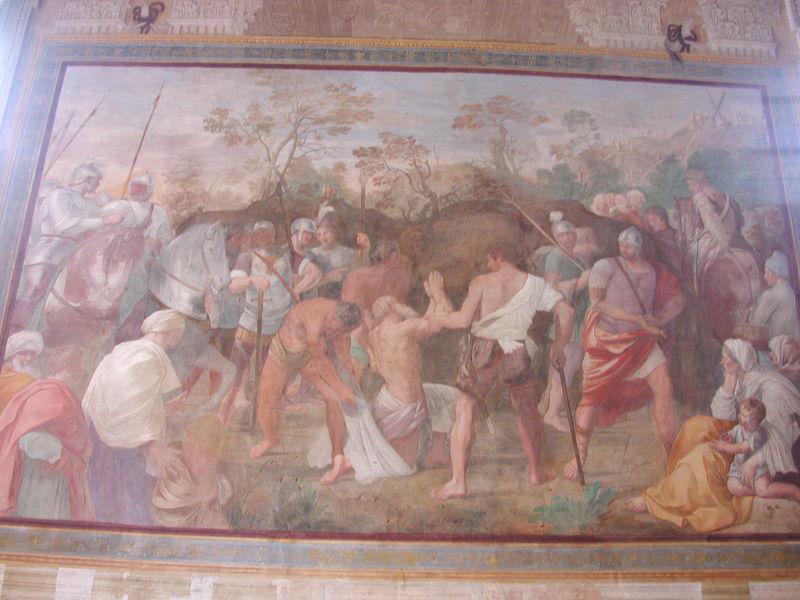
Titel: San Gregorio Magno
Künstler: Domenichino
Standort: Rom, S. Gregorio Magno (EU - I - Latium)
Schlagwörter: baum, berg, gemälde, kampf, bäume, frauen, landschaft, menschen, männer, rot, alt, wand, bibel, geschichte, rahmen, tod, hügel, kirche, tücher, kinder, pferde, stock, engel, zuschauer, angst, schlacht, soldaten, wandgemälde, wandmalerei, foto, waffen, mythologie, ritter, sage, historienmalerei, lanzen, männder, fresko, schwind, mätyrer, bschlacht